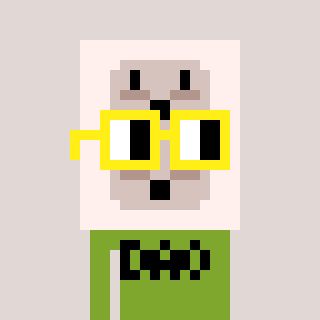
a pixel art character with square yellow glasses, a outlet-shaped head and a slimegreen-colored body on a warm background